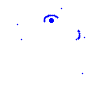
Particle: electron